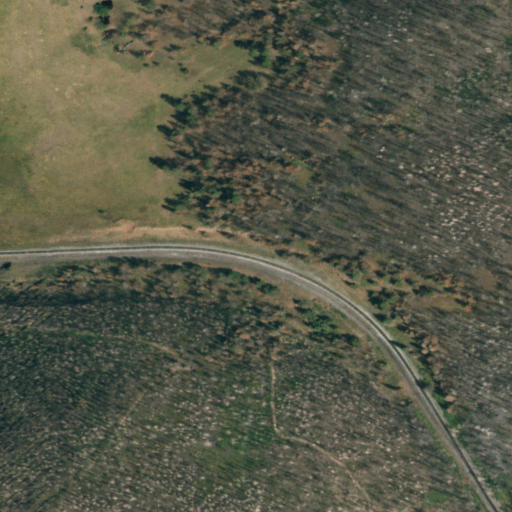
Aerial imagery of gap in Colorado named Veta Pass containing grassland, woody wetlands, evergreen forest, shrub, and deciduous forest